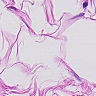
Metastatic tissue present: no